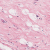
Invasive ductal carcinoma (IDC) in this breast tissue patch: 0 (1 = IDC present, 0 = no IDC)